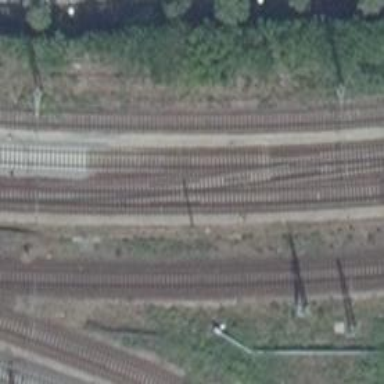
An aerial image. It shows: Railway track with contact lines for electrification.